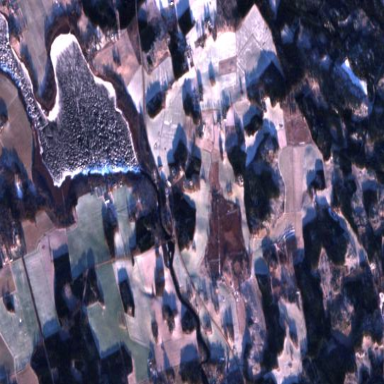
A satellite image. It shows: Picturesque farmland scene.